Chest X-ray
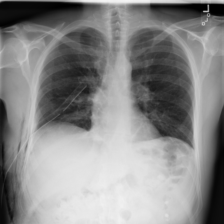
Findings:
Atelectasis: negative
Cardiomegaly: negative
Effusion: negative
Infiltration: negative
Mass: negative
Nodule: negative
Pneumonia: negative
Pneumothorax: positive
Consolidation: negative
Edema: negative
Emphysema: positive
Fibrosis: negative
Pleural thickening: negative
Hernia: negative